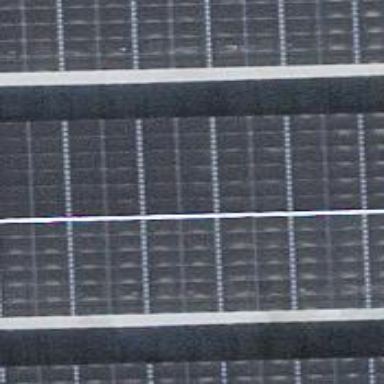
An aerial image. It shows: Solar power generator with photovoltaic panels.